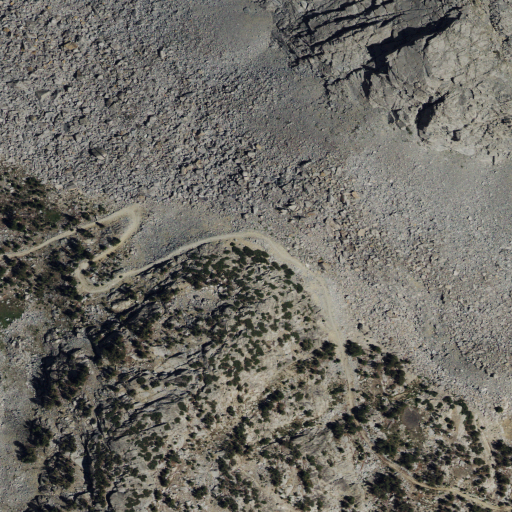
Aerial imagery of gap in California named Morgan Pass containing barren land, shrub, and evergreen forest